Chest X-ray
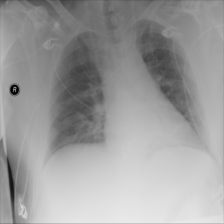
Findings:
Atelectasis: negative
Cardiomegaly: negative
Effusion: negative
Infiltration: negative
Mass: negative
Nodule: negative
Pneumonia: negative
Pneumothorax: negative
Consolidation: negative
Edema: negative
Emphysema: negative
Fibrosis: negative
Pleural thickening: negative
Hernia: negative